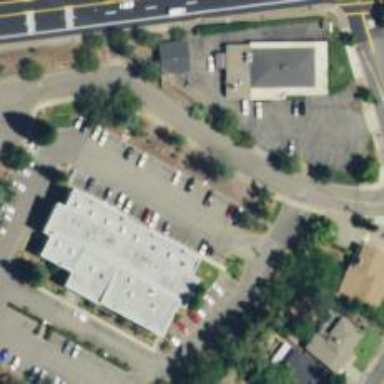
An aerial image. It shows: Commercial building.